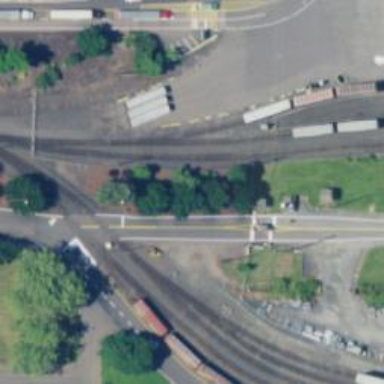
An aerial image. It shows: Railway siding with rails.